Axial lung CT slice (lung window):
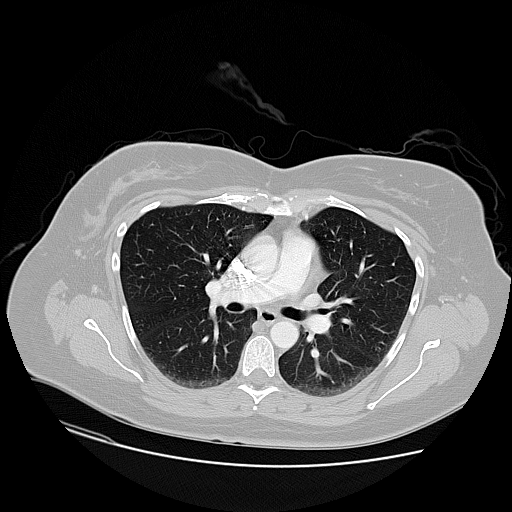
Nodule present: no